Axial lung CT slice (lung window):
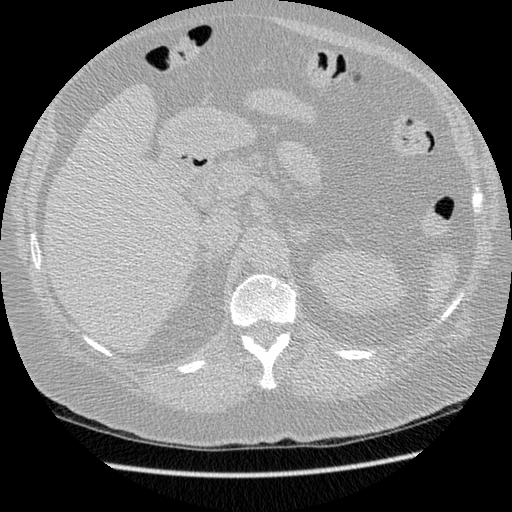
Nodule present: no